Question: I have developed a face book iframe application in .net c#.First time when user access iframe application
it shows this window but it should ask for permission & allow user to access my app.
When i click go to face book.com it shows permission window.after that when i choose allow its redirecting me to my canvas URL out side the face book.when i try to access 2nd time its working fine.The issue is that for every first time user who want to access the app ist shows the existing window.Please help me to solve this issue.
Thanks
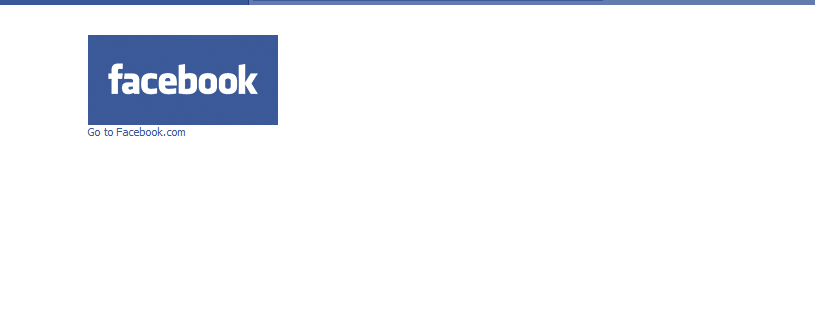
Answer: I figure it out.@pastylegs said right.Thanks for your answers.Let me elaborate it.Most of developer just redirecting to specific url so you have to redirect on top window.
1)if you are using a tag so use target=_blank.
2)If your are using any other thing to redirect in any technology so just use
top.location.href='" + codedataurl + "'
where codedataurl is your facebook authentication url which contains client id,redirect url & all.
I hope it will help you guys.
Thanks